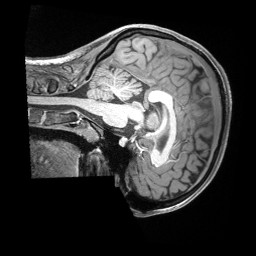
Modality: T1w
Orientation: sagittal
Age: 21
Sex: female
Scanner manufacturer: siemens
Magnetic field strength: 3 T
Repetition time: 2.4 s
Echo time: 0.00226 s